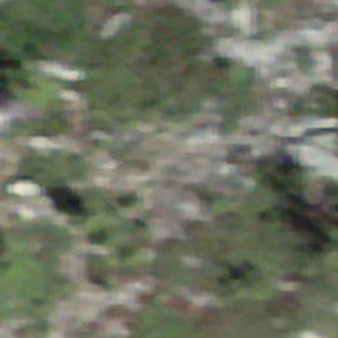
Label: other